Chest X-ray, PA view. Patient: 36 years old, sex M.
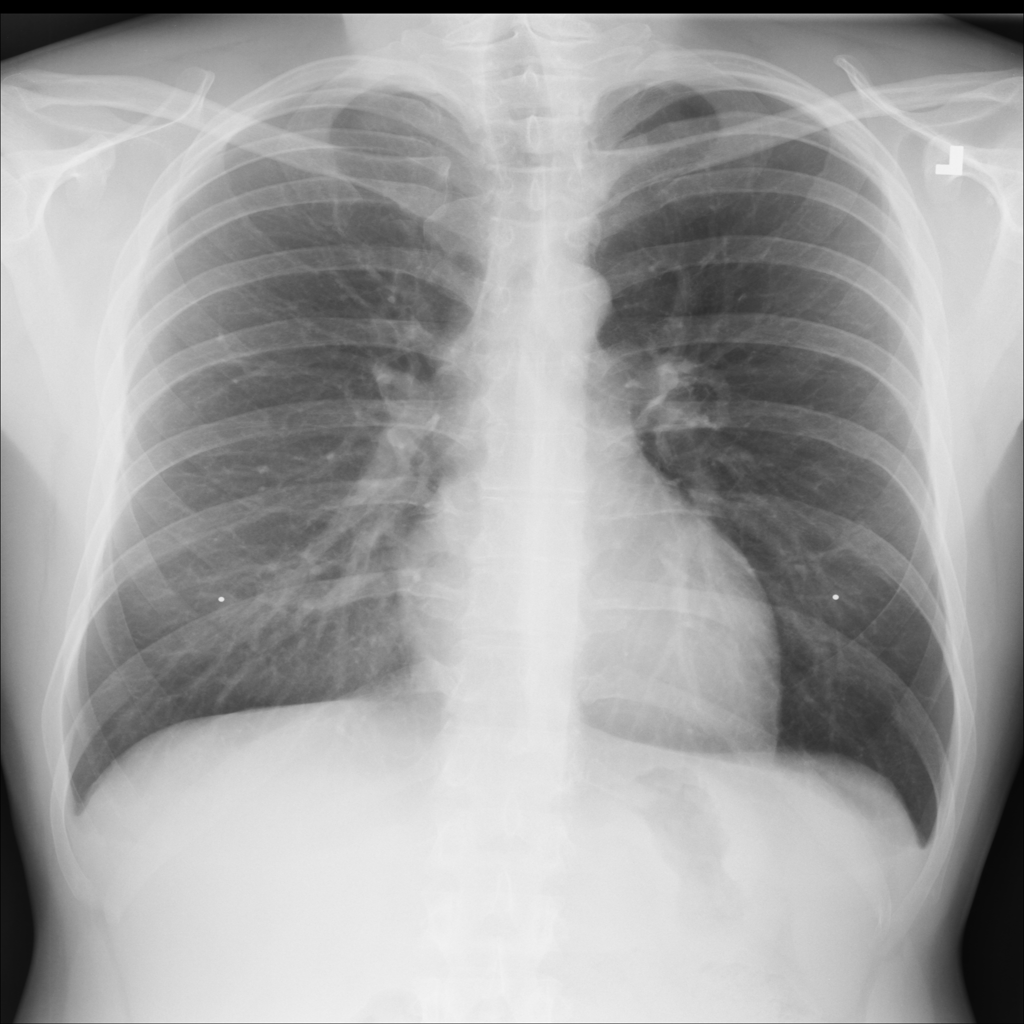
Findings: No Finding